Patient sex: M
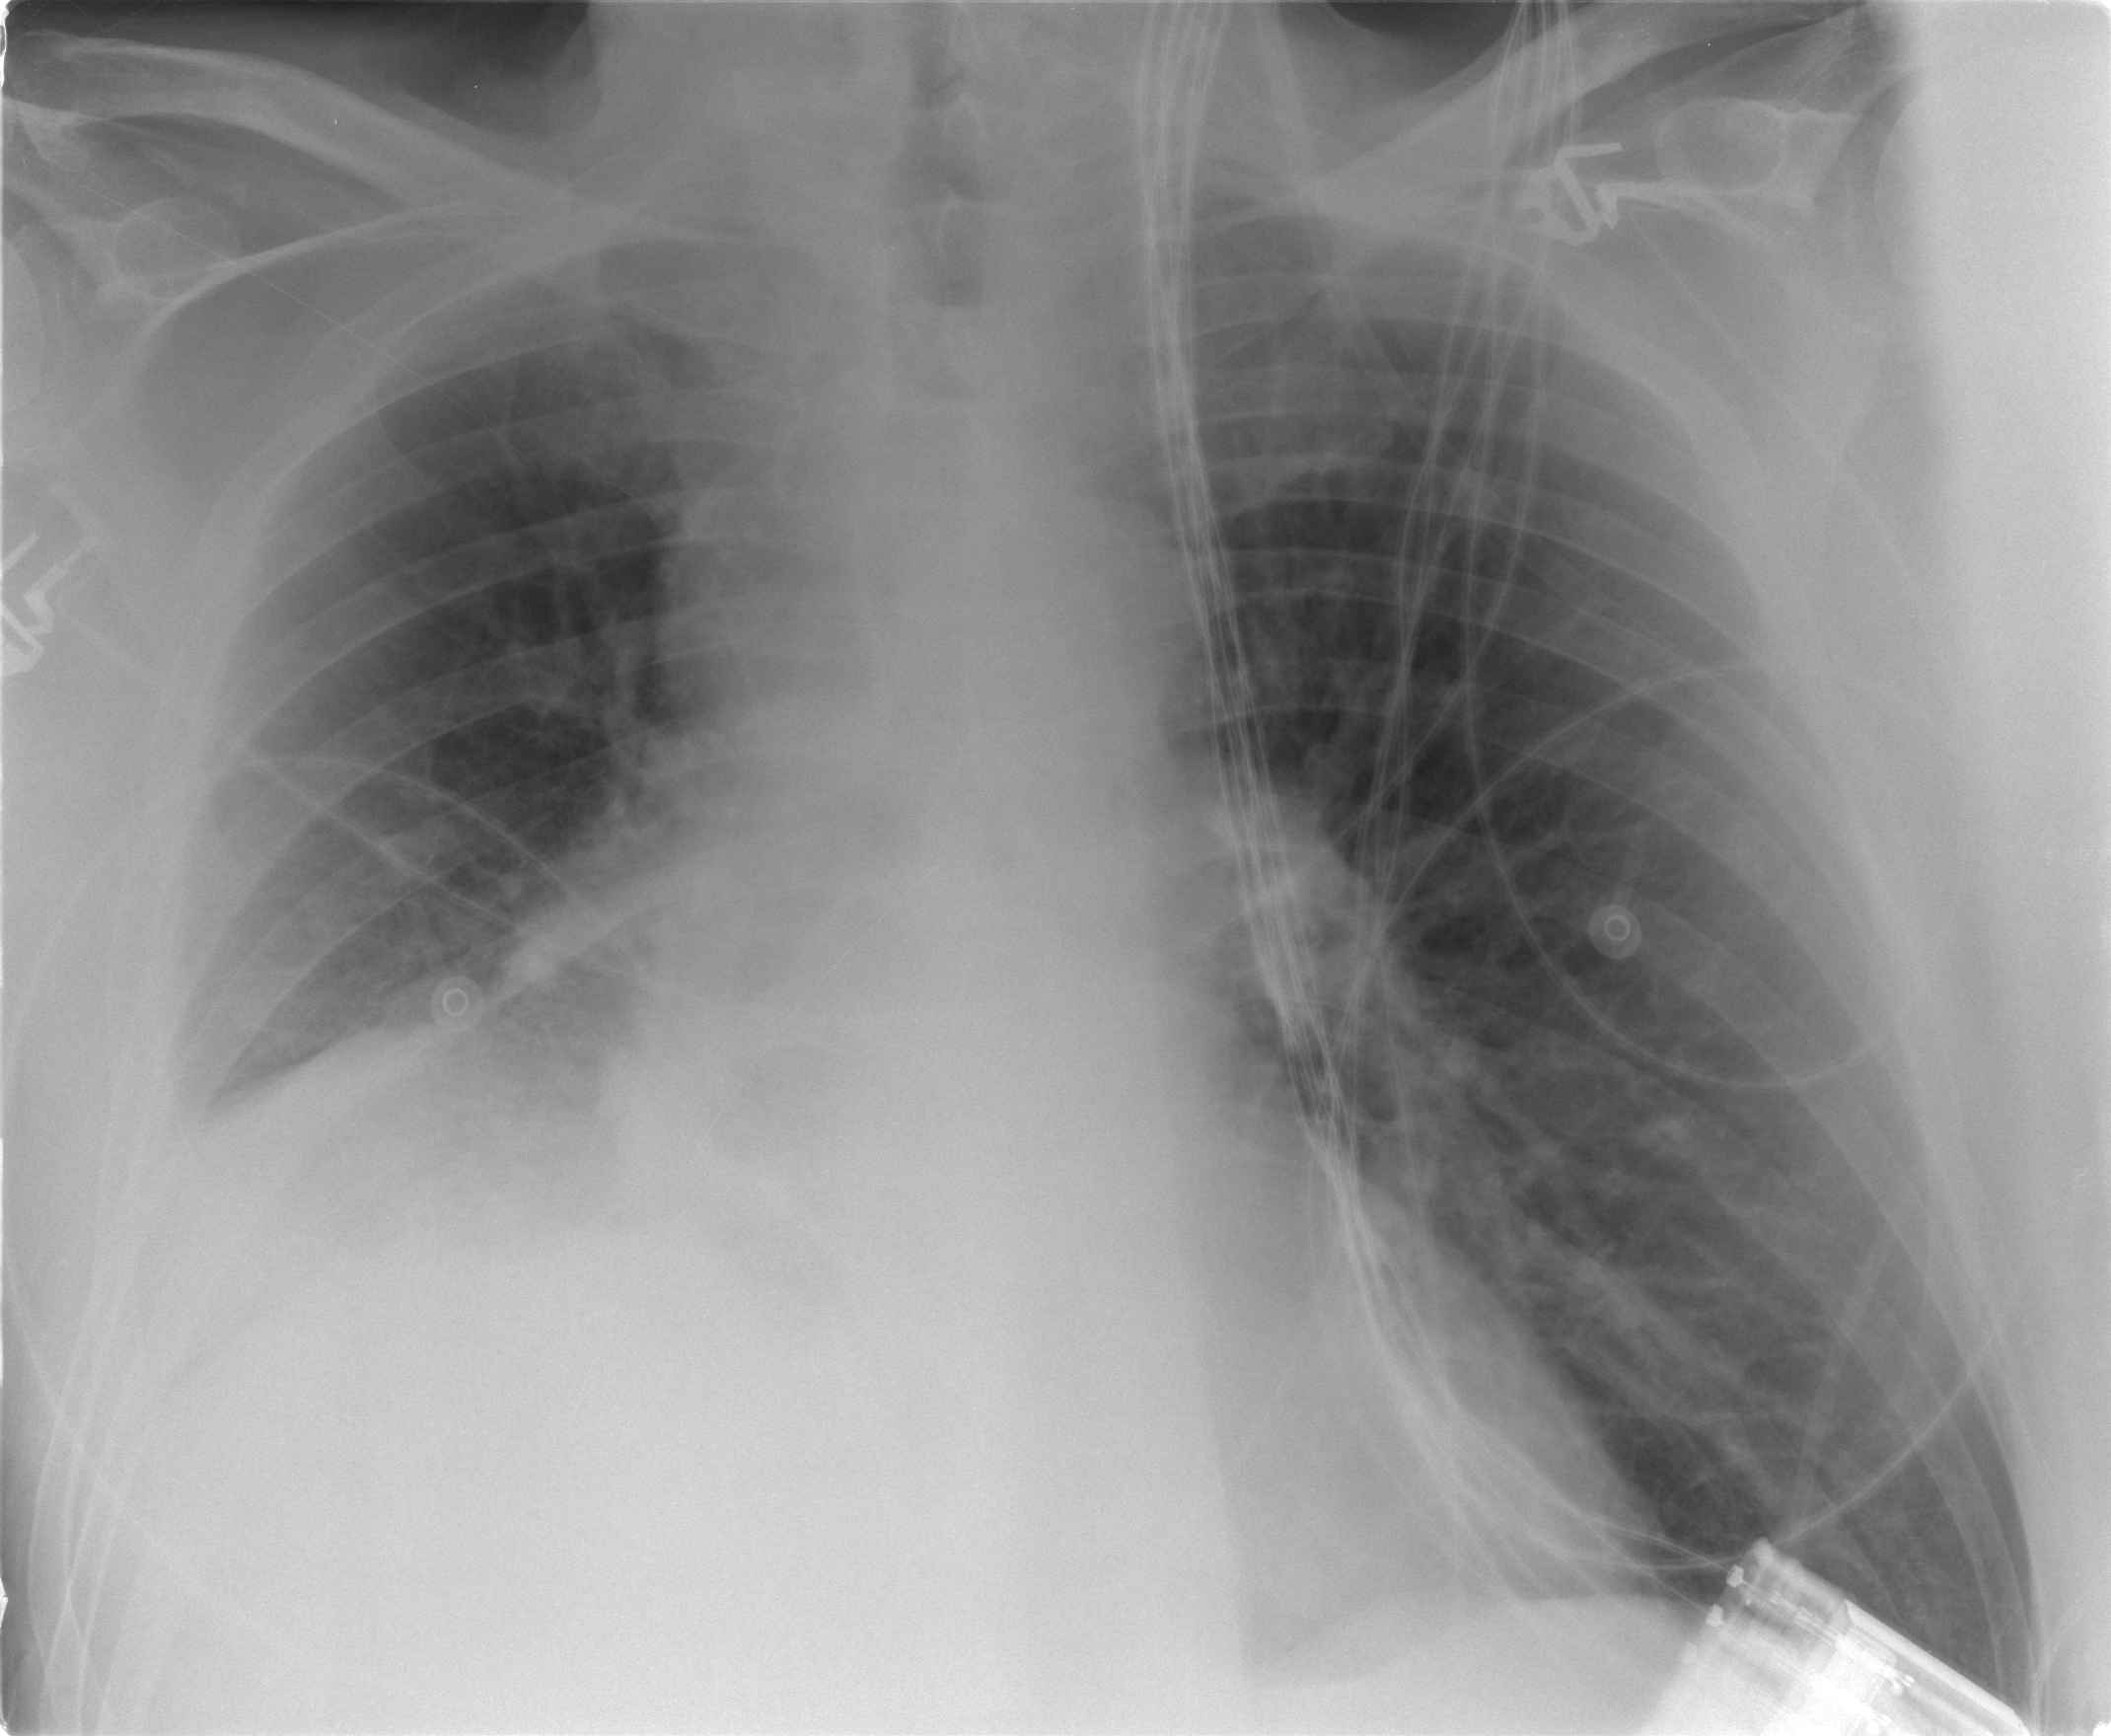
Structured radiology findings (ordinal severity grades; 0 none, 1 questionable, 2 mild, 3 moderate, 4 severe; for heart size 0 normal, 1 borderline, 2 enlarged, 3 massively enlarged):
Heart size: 2
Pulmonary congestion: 0
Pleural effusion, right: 2
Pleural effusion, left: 0
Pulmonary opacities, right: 0
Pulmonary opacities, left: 0
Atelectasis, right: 2
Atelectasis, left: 0